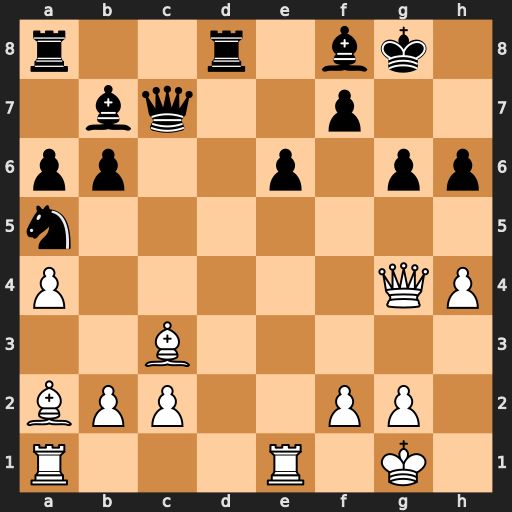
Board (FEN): r2r1bk1/1bq2p2/pp2p1pp/n7/P5QP/2B5/BPP2PP1/R3R1K1
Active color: w
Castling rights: -
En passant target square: -
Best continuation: Rxe6 Bd5 Qd4